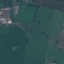
Land use / land cover class: Pasture